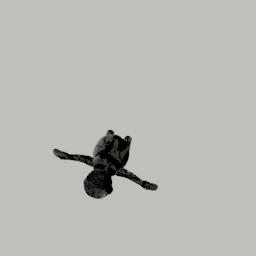
Label: animals